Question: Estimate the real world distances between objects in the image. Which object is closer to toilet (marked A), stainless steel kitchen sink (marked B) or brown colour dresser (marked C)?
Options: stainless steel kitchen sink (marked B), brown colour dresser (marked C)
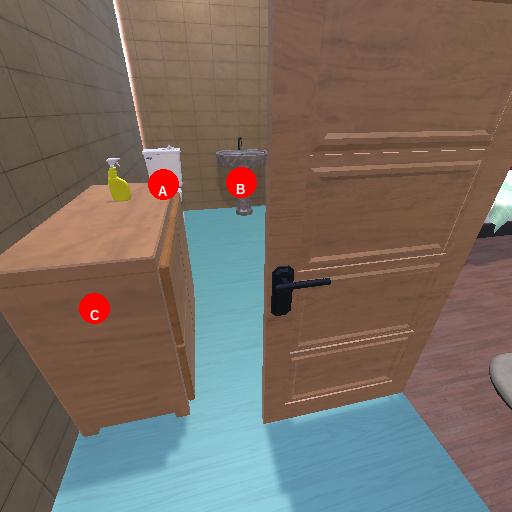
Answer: stainless steel kitchen sink (marked B)